Field crop: maize
Growth stage: 2
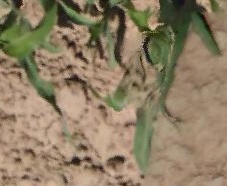
Species: maize